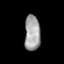
Tissue: prostate
Cell type: Endothelial cells
Senescence score: 0.695
Nuclear area (px): 542
Mean DAPI intensity: 162.677